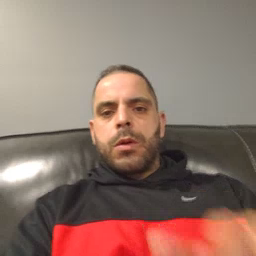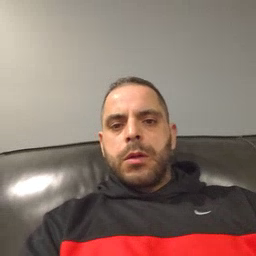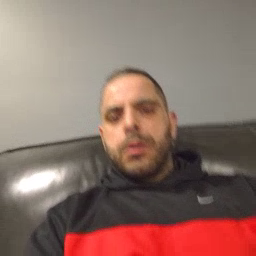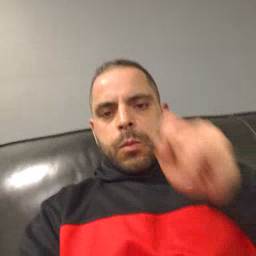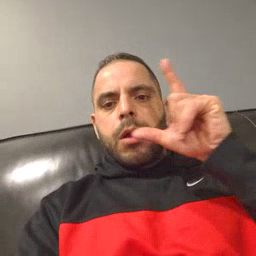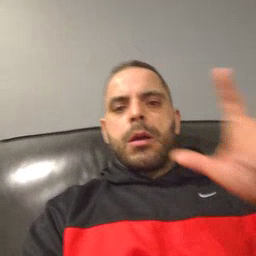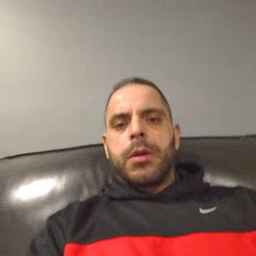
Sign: wake